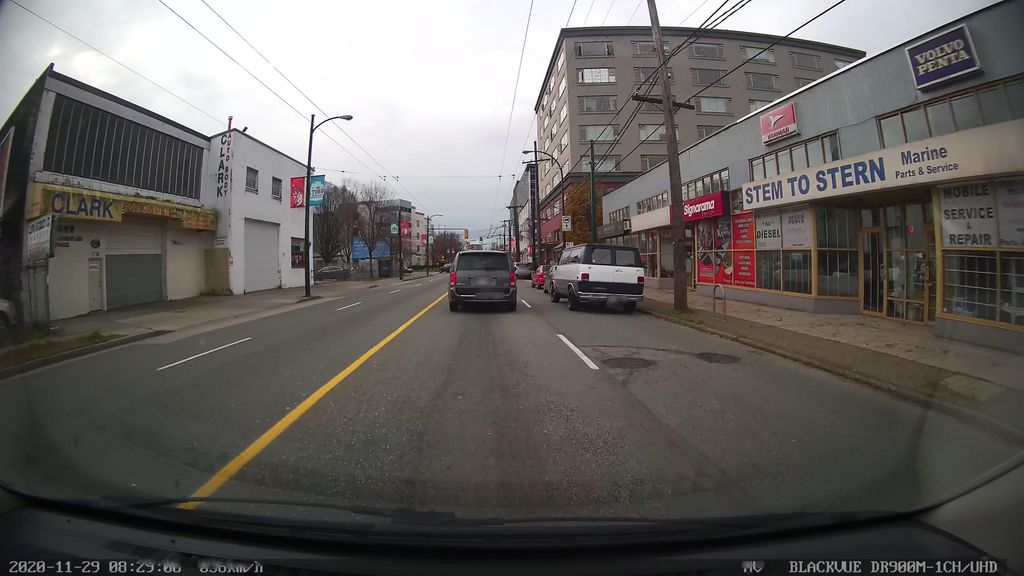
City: vancouver